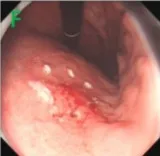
(F-H) The procedure of ESD.
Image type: endoscopy (gi_endoscopy)